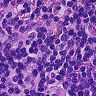
Metastatic tissue present: no